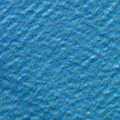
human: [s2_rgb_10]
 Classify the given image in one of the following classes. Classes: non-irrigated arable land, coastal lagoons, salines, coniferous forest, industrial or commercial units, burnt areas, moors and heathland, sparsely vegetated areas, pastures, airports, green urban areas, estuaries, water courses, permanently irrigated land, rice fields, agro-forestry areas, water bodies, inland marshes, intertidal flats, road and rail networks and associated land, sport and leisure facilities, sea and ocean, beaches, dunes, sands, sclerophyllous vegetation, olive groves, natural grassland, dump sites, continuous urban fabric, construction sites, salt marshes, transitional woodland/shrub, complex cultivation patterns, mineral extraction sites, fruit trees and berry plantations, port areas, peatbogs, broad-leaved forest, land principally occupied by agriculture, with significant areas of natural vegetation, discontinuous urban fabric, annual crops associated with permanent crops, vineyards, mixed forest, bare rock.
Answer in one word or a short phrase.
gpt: sea and ocean